Question: Assume we have hierarchy which consists from several objects, like this:

And I want to copy this tree (and maybe somehow change those objects).
A simple method to do this is just iterate between objects and create it one-by-one. But performance here is very poor. In addition, i do not like loops ;-)
So question - is it possible to do with set-based logic?
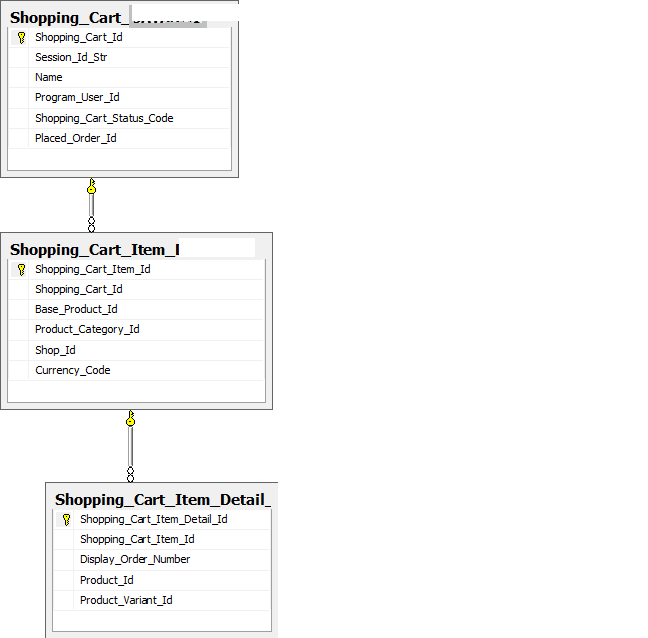
Answer: Using the technique described in <URL>, you could do something like this:
'''
DECLARE @CartId int, @NewCartId int;
DECLARE @CartItems TABLE (OldId int, NewId int);
SET @CartId = ...;
INSERT INTO Shopping_Cart (
Session_Id_Str,
Name,
Program_User_Id,
Shopping_Cart_Status_Code,
Placed_Order_Id)
SELECT
Shopping_Cart_Id,
Session_Id_Str,
Name,
Program_User_Id,
Shopping_Cart_Status_Code,
Placed_Order_Id
FROM Shopping_Cart
WHERE Shopping_Cart_Id = @CartId;
SET @NewCartId = SCOPE_IDENTITY();
WITH src AS (
SELECT
Shopping_Cart_Item_Id,
@NewCartId AS Shopping_Cart_Id,
Base_Product_Id,
Product_Category_Id,
Shop_Id,
Currency_Code
FROM Shopping_Cart_Item
WHERE Shopping_Cart_Id = @CartId
)
MERGE Shopping_Cart_Item AS tgt
USING src
ON 0 = 1
WHEN NOT MATCHED THEN
INSERT (
Shopping_Cart_Id,
Base_Product_Id,
Product_Category_Id,
Shop_Id,
Currency_Code)
VALUES (
src.Shopping_Cart_Id,
src.Base_Product_Id,
src.Product_Category_Id,
src.Shop_Id,
src.Currency_Code)
OUTPUT
src.Shopping_Cart_Item_Id,
inserted.Shopping_Cart_Item_Id
INTO @CartItems (OldId, NewId);
WITH src AS (
SELECT
s.Shopping_Cart_Item_Detail_Id,
map.NewId AS Shopping_Cart_Item_Id,
s.Display_Order_Number,
s.Product_Id,
s.Product_Variant_Id
FROM Shopping_Cart_Item_Detail s
INNER JOIN @CartItems map ON s.Shopping_Cart_Item_Id = map.OldId
)
MERGE Shopping_Cart_Item_Detail AS tgt
USING src
ON 0 = 1
WHEN NOT MATCHED THEN
INSERT (
Shopping_Cart_Item_Id,
Display_Order_Number,
Product_Id,
Product_Variant_Id)
VALUES (
src.Shopping_Cart_Item_Id,
src.Display_Order_Number,
src.Product_Id,
src.Product_Variant_Id);
'''
It is assumed that you only want to copy one 'tree' at a time.
All this should probably be done in a single transaction.